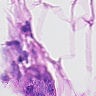
Metastatic tissue present: yes